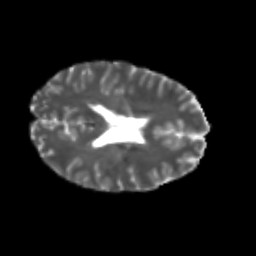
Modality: T2w
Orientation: axial
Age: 22
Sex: female
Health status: healthy
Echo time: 0.074 s